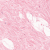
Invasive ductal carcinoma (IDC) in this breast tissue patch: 0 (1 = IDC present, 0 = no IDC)